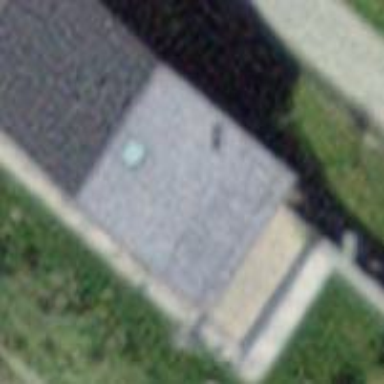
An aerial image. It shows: Simple and straightforward house.